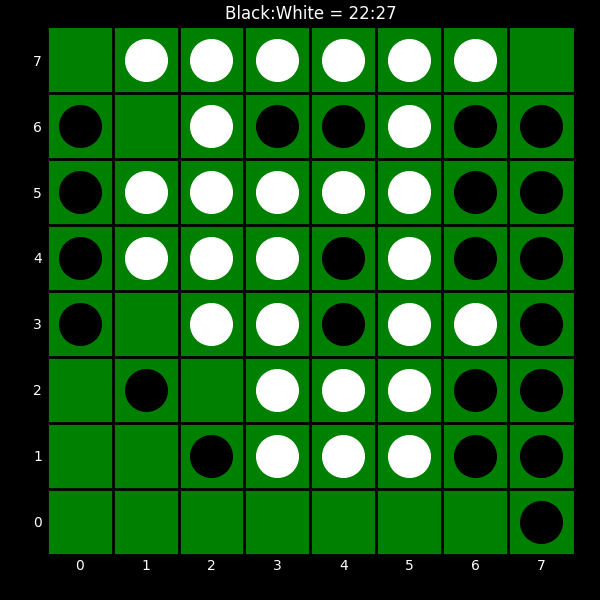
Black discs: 22
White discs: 27